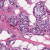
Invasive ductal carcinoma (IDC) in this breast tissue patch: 1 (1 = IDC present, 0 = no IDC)